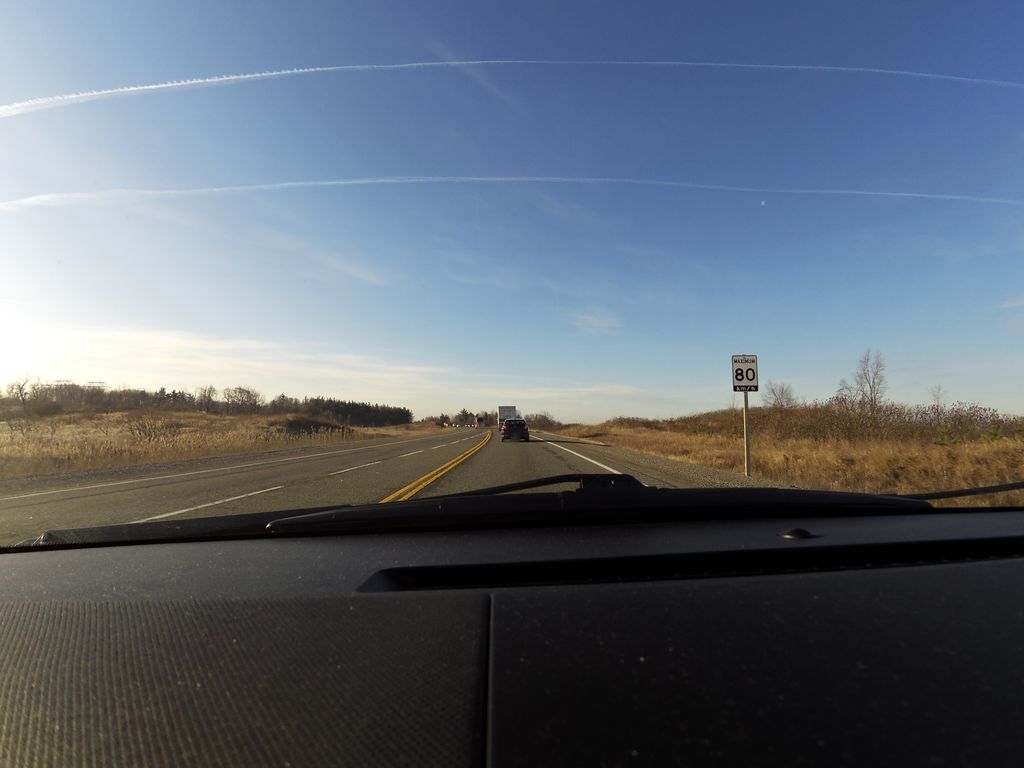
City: hamilton